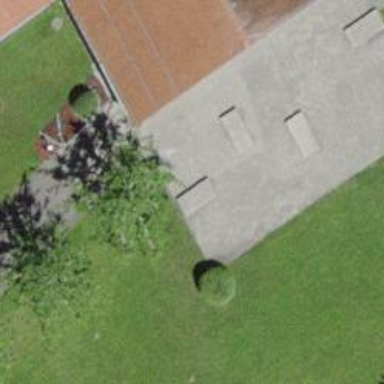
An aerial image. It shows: Concrete bench.